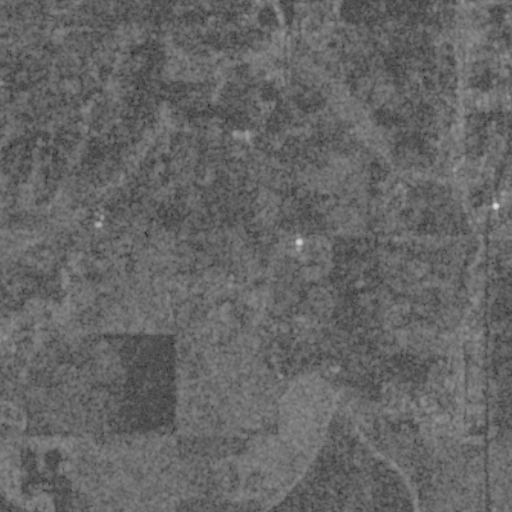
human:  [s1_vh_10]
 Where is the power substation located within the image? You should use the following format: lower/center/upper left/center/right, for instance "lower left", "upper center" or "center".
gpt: The power substation is located in the center right of the image.
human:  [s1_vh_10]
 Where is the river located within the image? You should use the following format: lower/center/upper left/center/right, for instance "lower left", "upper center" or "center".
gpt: The river is located in the lower of the image.
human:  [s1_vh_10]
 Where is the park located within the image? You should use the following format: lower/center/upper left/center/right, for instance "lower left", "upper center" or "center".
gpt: There is no park in the image.

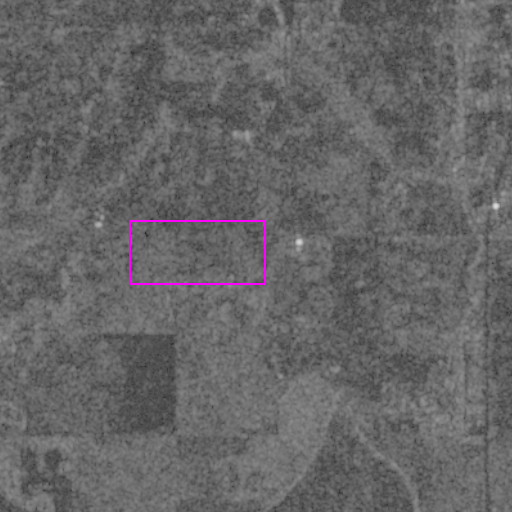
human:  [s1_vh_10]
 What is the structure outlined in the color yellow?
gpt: There is no yellow outline.
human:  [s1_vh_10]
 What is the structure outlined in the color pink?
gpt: There is no structure outlined in pink.